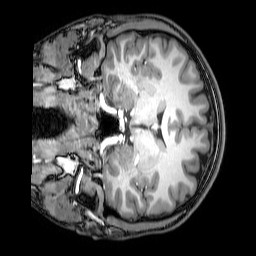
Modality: T1w
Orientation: coronal
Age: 21
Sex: male